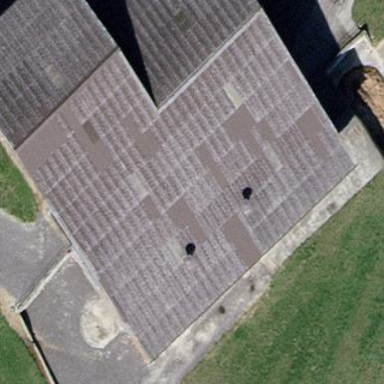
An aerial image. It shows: Farm auxiliary building with saltbox roof across it.